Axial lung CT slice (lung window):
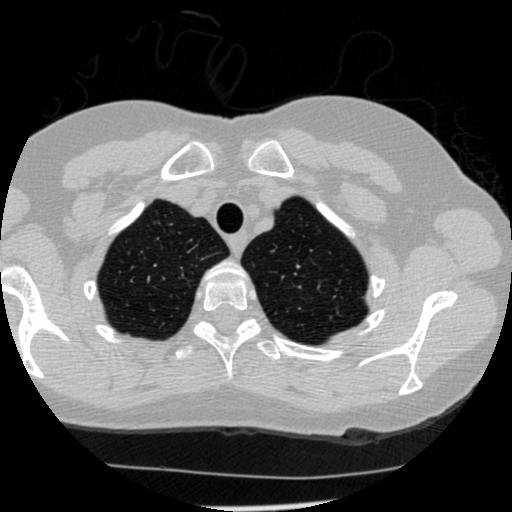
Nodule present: no